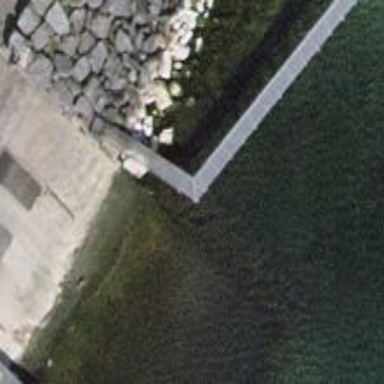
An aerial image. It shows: Man-made pier.